Question: I'm running a series of tasks getting an integer as parameter, but the output is not as expected
'''
static void Main(string[] args) {
var tasks = new List < Task > ();
for (int i = 0; i < 20; i++) {
tasks.Add(new Task(async () => await MeuIp(i)));
}
Parallel.ForEach(tasks, task => {
task.Start();
});
Console.ReadKey();
}
static async Task MeuIp(int i) {
var r = await request.Ip();
Console.WriteLine(i + " " + r);
}
'''
Expected
'''
0 ...
1 ...
2 ...
3 ...
4 ...
5 ...
'''
Actual Output

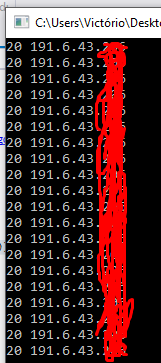
Answer: Becase when a lambda function uses an outter scope variable it uses it's updated version, more correctly, the value that it will hold at the moment of the method call (i = 20 in that case) it is simply treated as an outter scope variable , the reason is that you are not acctually calling a method when you sent i as an argument you are just "preparing one" only at the call you are acctually using the variables.
You can simply introduct a variable and the issue will resolve:
'''
for (int i = 0; i < 20; i++) {
int k = i;
tasks.Add(new Task(async () => await MeuIp(k)));
}
'''